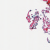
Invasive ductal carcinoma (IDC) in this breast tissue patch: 0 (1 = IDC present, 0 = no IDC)